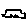
Label: car